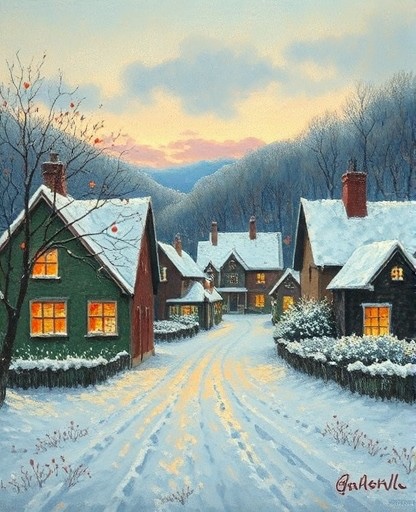
Category: Winter